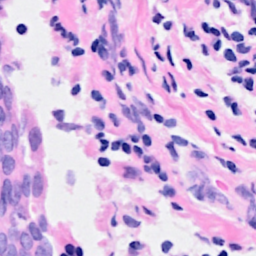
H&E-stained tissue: Breast